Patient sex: M
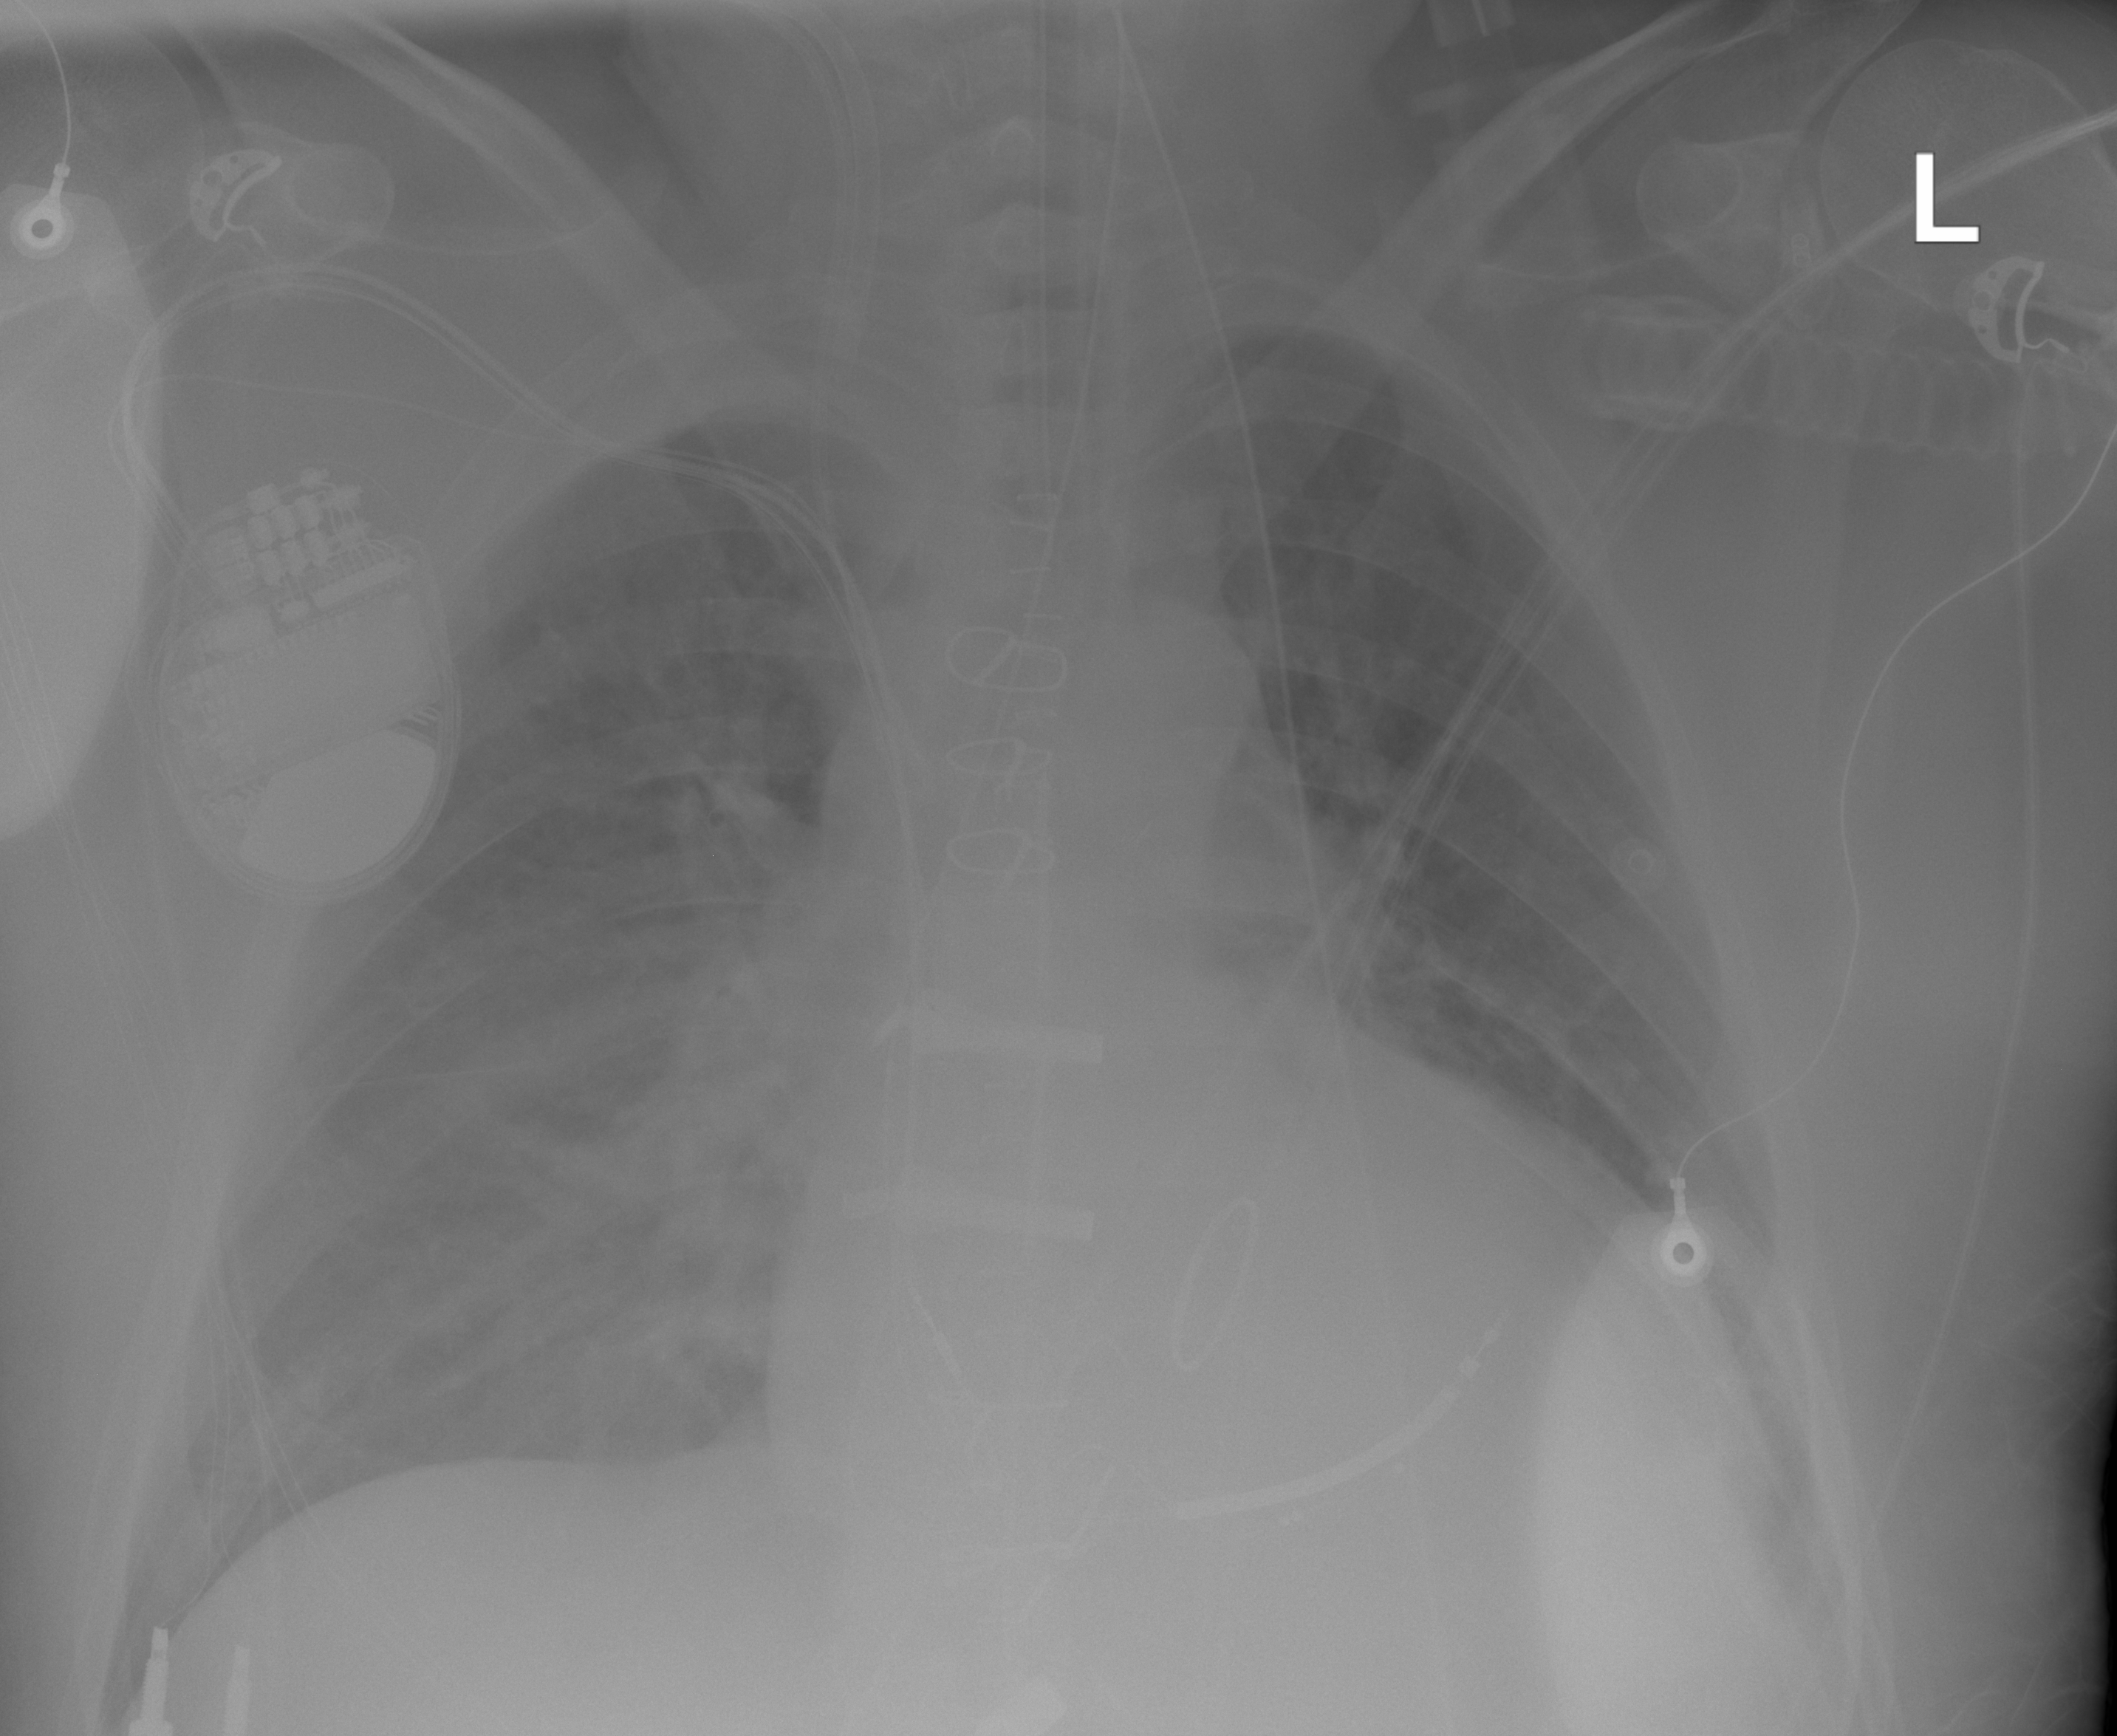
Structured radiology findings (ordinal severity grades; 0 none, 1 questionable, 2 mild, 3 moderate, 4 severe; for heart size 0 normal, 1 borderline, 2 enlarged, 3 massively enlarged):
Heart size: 2
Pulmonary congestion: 2
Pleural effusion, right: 0
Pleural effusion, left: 0
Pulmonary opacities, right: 2
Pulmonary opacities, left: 0
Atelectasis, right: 0
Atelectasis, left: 0